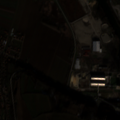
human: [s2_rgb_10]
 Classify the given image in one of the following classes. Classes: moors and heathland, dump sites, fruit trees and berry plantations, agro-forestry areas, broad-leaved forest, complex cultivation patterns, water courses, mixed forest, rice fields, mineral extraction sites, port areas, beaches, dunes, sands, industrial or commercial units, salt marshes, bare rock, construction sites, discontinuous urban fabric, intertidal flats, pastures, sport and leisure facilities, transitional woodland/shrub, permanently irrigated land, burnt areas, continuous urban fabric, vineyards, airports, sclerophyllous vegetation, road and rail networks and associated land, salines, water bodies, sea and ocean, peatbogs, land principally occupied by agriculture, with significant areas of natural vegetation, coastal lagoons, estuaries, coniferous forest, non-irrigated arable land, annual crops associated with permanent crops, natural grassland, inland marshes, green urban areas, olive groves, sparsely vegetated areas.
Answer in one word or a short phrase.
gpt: discontinuous urban fabric, industrial or commercial units, non-irrigated arable land, complex cultivation patterns, land principally occupied by agriculture, with significant areas of natural vegetation, transitional woodland/shrub, water courses